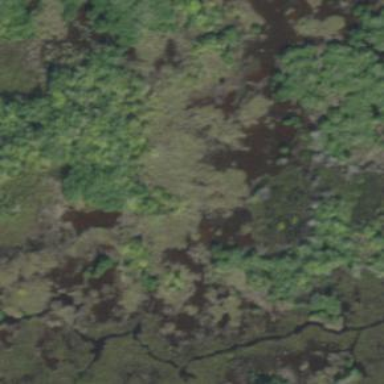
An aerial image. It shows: Mangrove wetland featuring plant community of Mangrove Swamp.